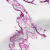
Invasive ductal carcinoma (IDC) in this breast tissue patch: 0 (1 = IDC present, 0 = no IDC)